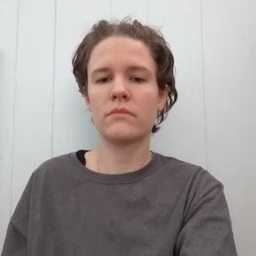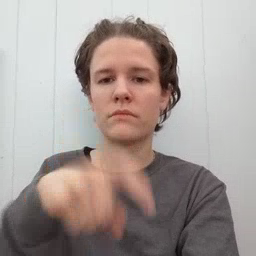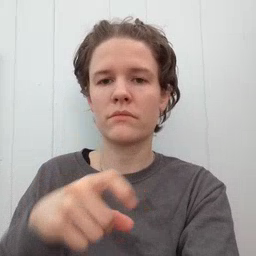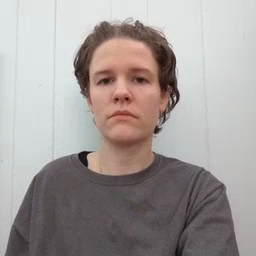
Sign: time